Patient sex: M
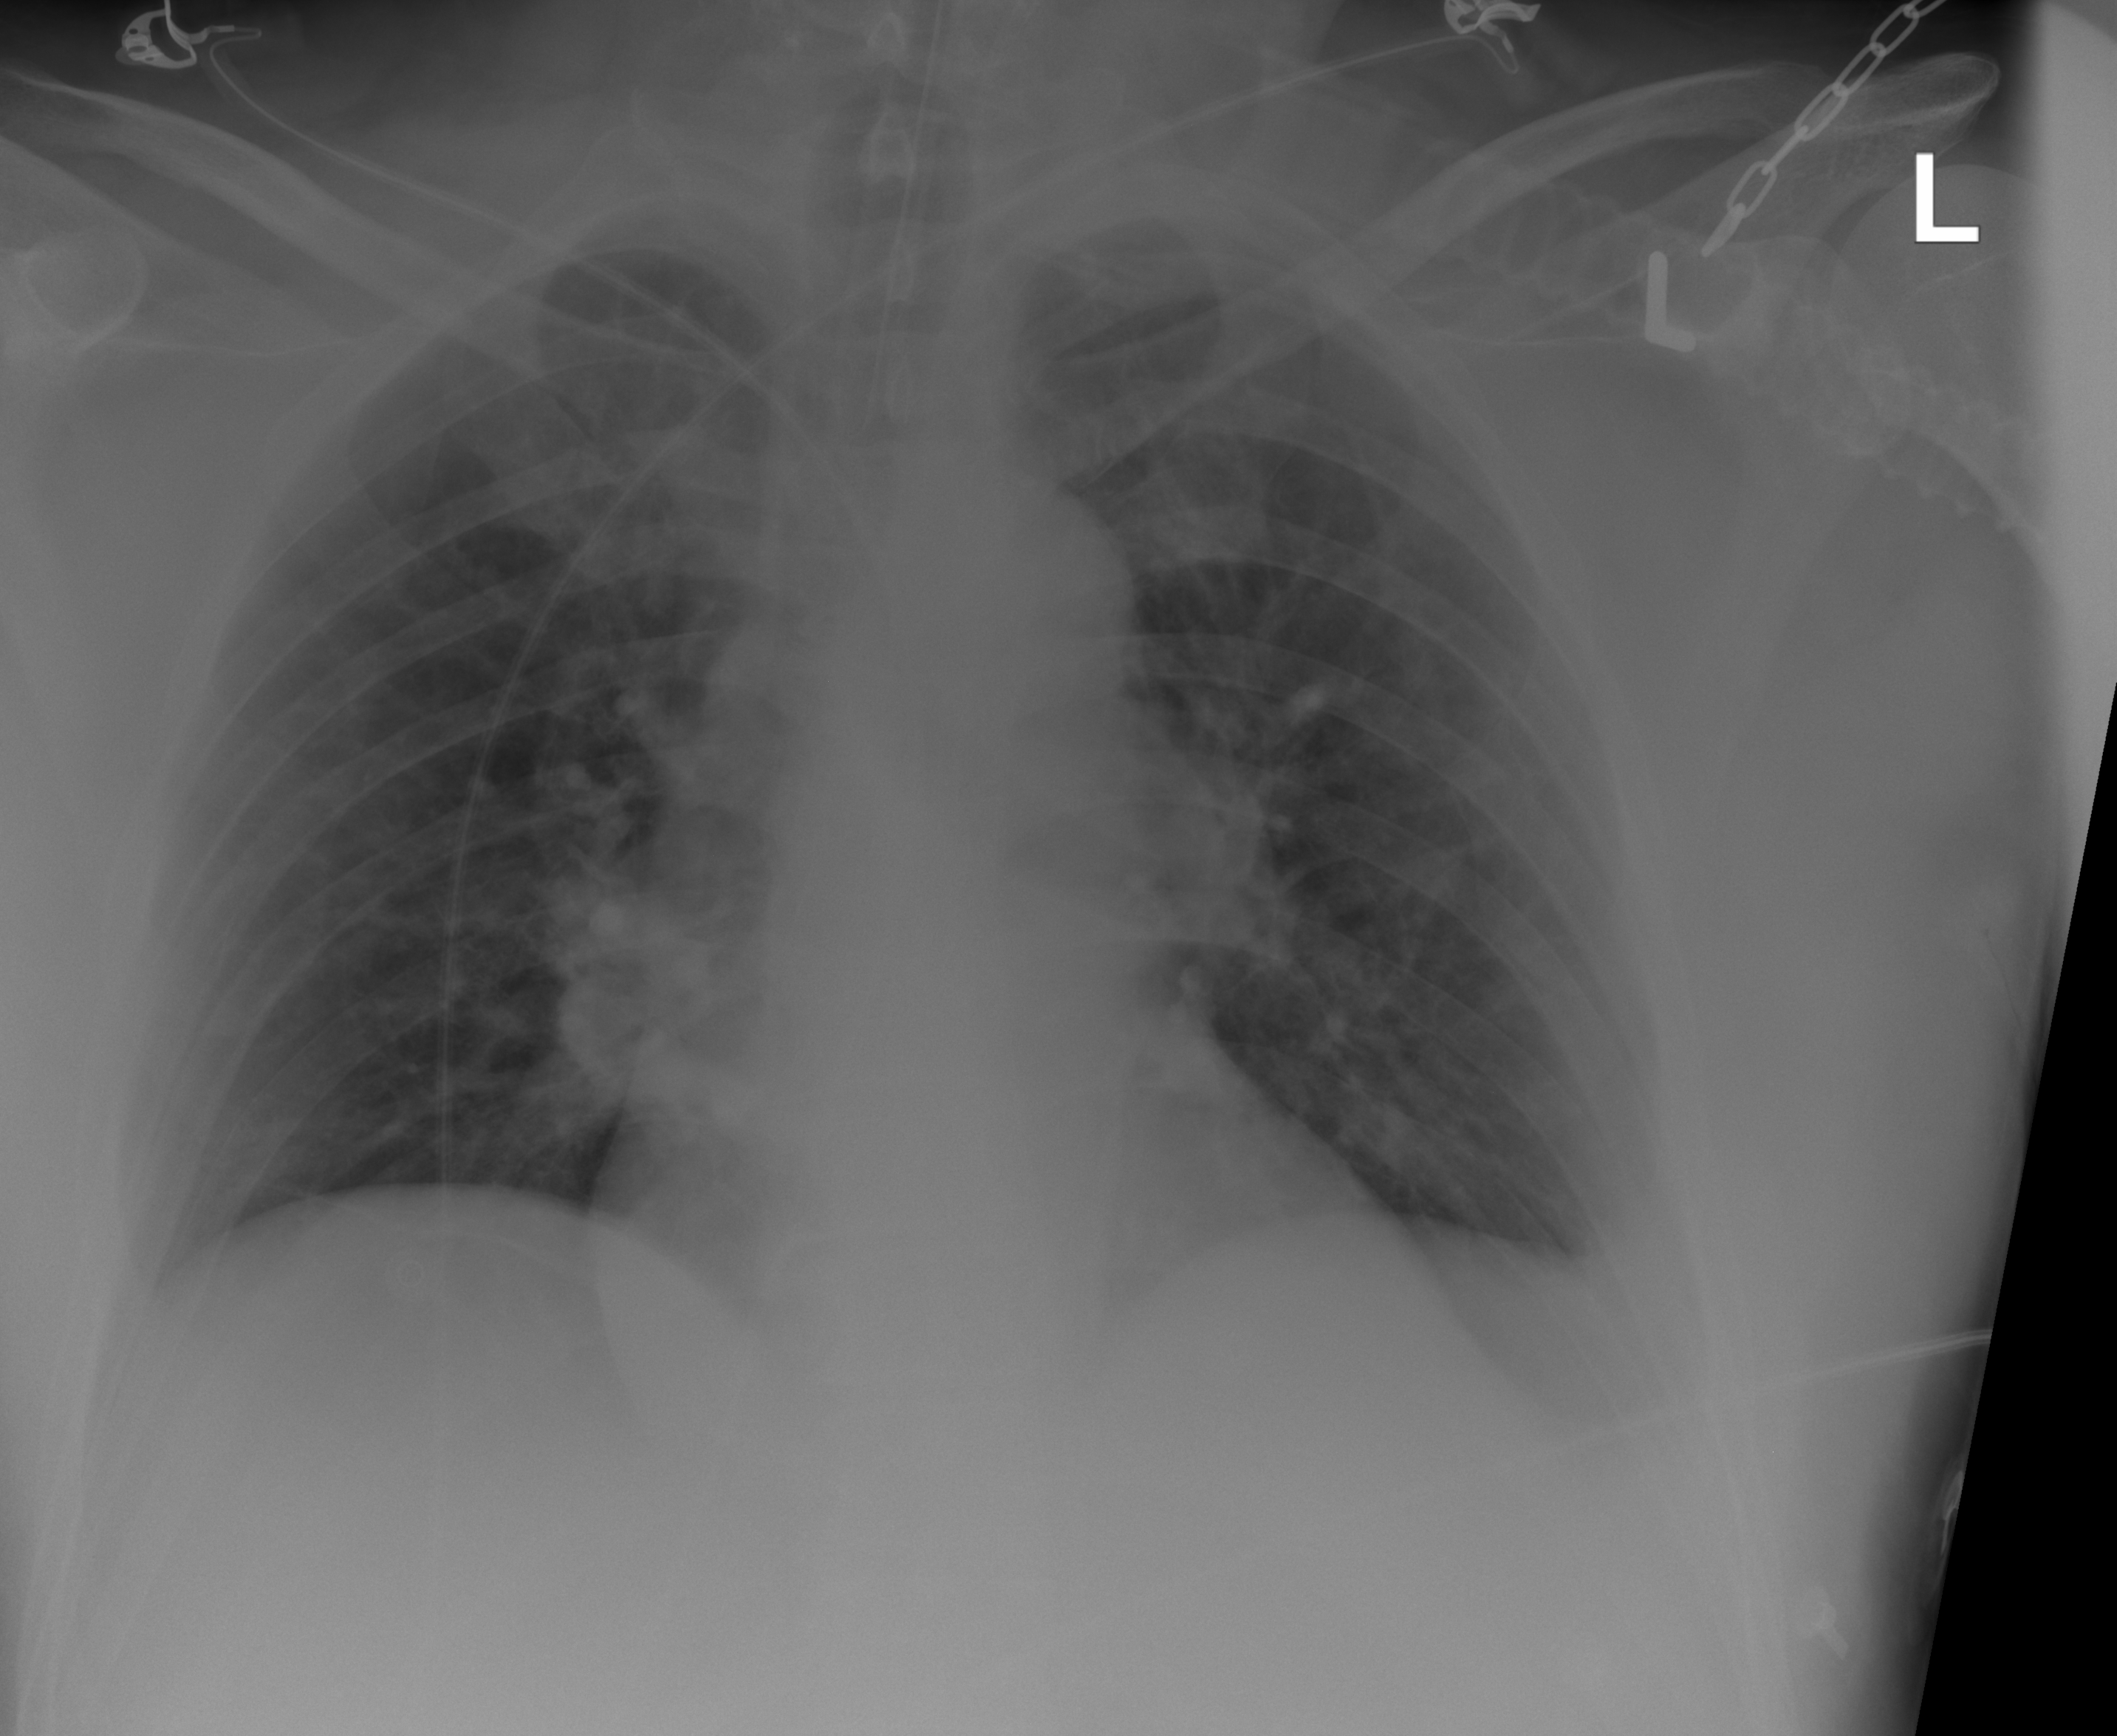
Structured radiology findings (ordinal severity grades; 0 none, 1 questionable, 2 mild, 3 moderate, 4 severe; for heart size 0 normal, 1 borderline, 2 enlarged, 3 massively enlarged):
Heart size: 0
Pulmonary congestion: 2
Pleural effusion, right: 0
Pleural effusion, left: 2
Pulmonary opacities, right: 0
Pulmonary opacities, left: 0
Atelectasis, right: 0
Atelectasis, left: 0